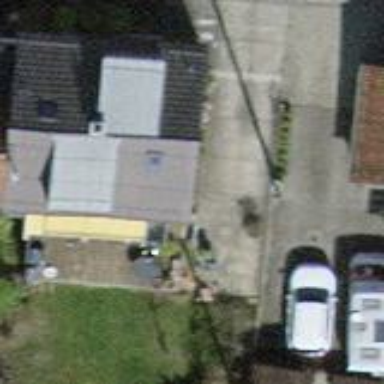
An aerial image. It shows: Semi-detached house.